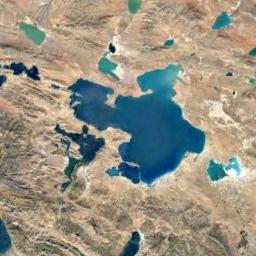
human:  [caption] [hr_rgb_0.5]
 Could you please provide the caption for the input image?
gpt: The lake is surrounded by green Spaces .

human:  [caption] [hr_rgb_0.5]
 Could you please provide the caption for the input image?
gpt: Some lakes of different sizes and colors lie in a rolling wasteland .

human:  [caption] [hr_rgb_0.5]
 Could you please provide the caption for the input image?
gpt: There are many lakes of different shapes .

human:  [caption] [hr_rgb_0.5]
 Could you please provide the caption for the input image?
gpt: There is a group of irregular blue lakes on the brown mountains .

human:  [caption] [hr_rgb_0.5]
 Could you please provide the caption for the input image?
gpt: There are many blue lakes in a yellow desert .